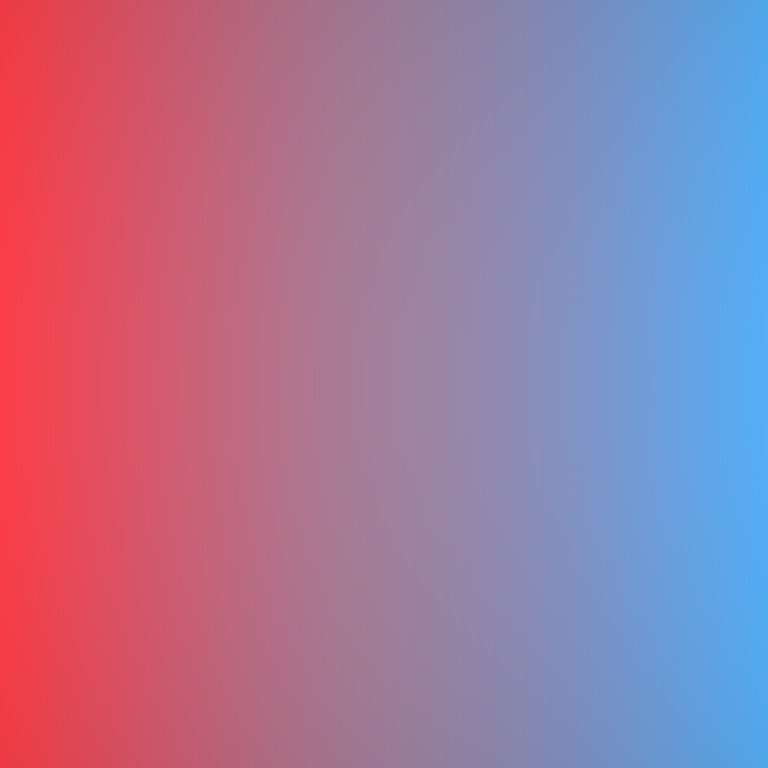
Abstract light effect, smooth gradient from red to blue, calm atmosphere, soft blend, no room, no furniture, no objects.